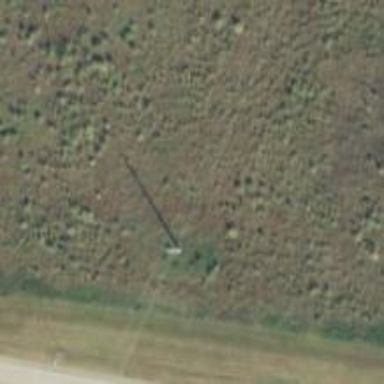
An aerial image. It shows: Power pole.